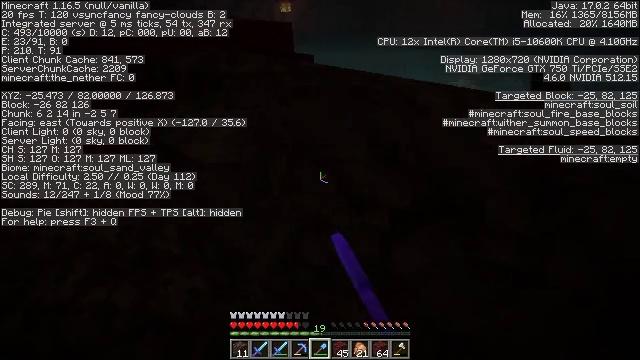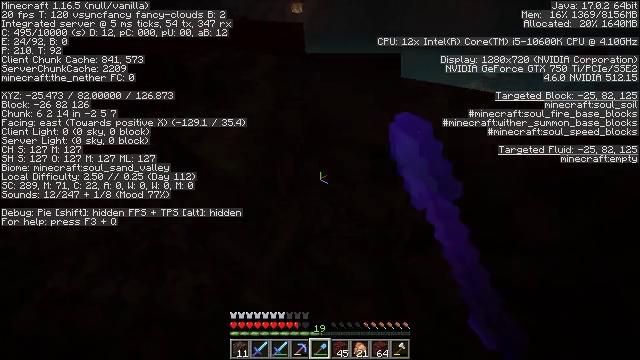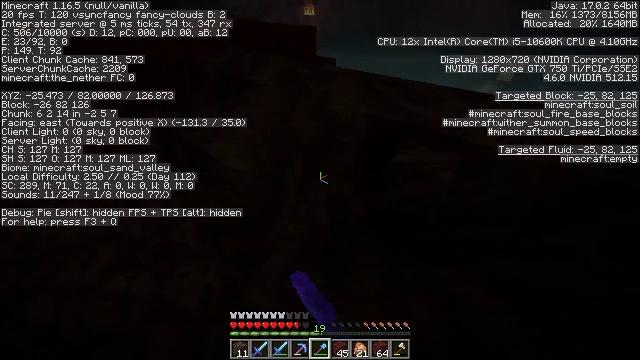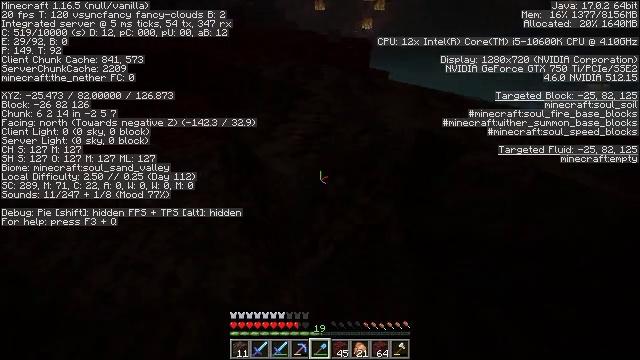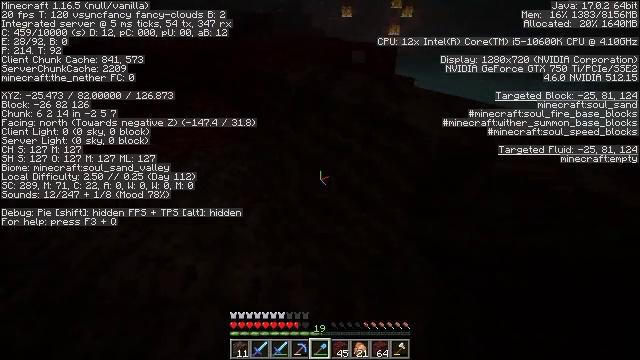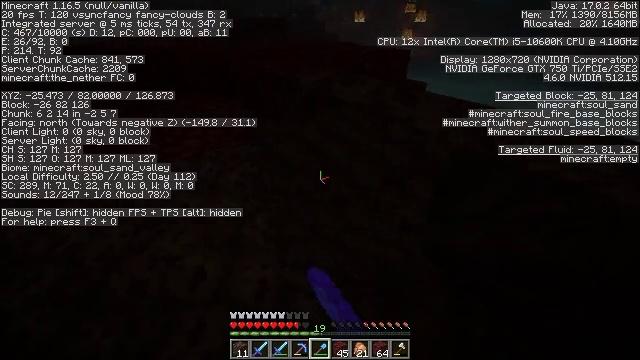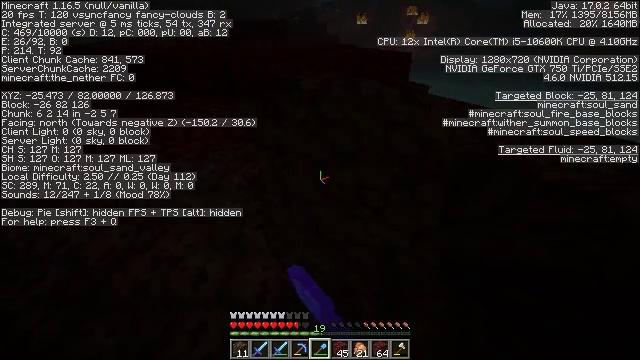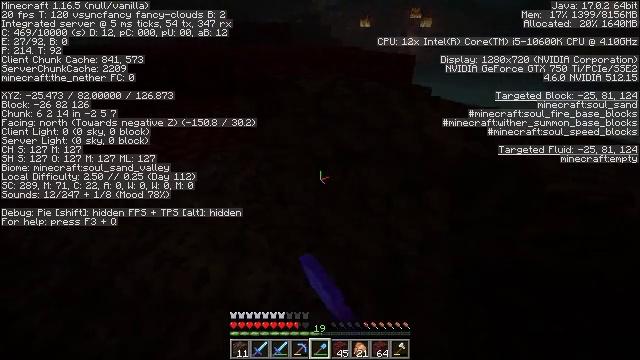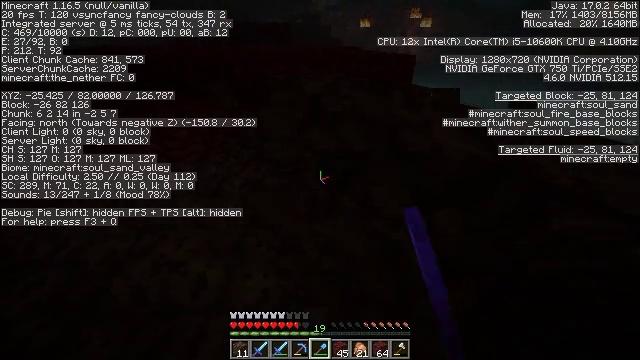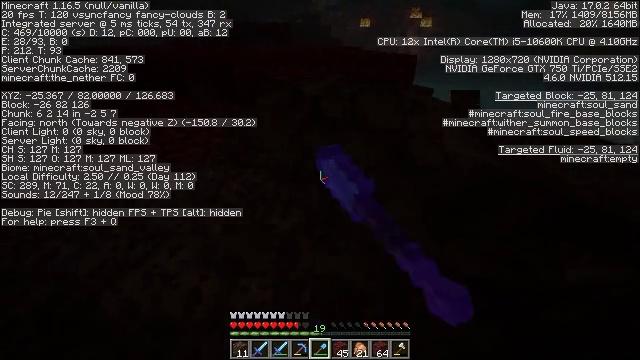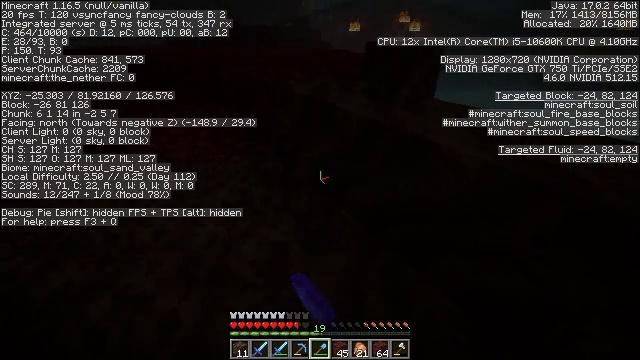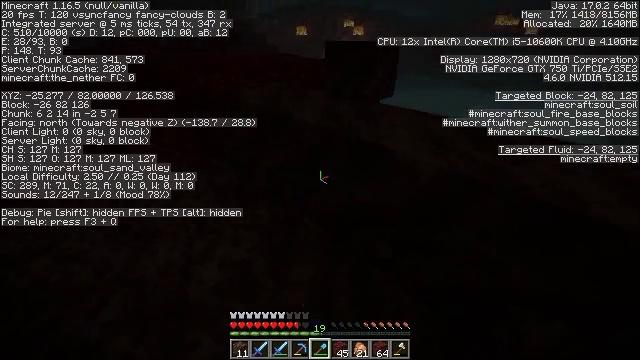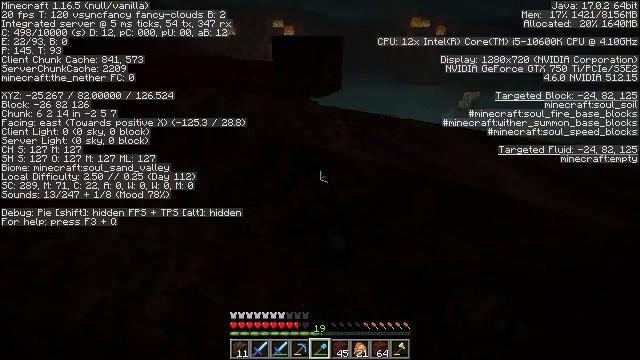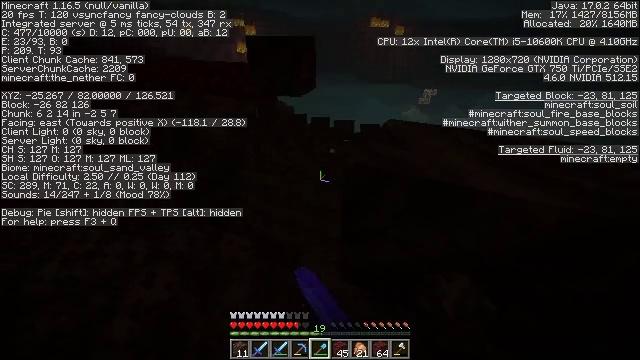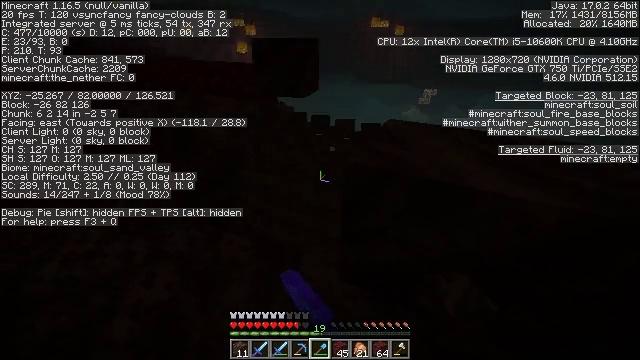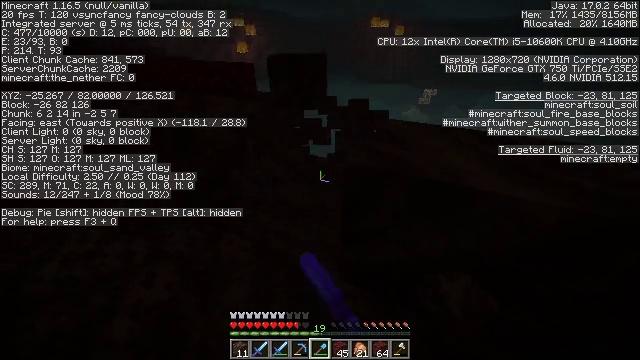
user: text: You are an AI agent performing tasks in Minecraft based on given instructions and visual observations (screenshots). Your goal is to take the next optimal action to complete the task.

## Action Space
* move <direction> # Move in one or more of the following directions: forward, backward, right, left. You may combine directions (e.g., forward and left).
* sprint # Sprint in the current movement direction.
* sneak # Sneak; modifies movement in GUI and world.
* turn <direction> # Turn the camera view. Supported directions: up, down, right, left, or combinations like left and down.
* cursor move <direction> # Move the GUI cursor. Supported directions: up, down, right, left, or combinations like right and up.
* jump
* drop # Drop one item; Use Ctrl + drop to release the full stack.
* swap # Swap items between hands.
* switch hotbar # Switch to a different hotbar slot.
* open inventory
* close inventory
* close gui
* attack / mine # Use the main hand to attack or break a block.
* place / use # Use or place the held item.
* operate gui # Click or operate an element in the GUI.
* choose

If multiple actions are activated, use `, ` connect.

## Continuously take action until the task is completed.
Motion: motion action
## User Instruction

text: Dig soul soil with a shovel.
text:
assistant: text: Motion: turn left, attack / mine
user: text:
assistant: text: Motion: turn left, attack / mine
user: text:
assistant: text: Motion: turn left and up, attack / mine
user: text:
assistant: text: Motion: turn left and up, attack / mine
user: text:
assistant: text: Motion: turn left, attack / mine
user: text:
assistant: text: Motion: attack / mine
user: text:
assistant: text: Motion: attack / mine
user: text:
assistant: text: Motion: move forward, attack / mine
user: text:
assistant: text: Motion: move forward, attack / mine
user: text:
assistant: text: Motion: move forward, turn right, attack / mine
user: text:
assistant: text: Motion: move forward, turn right, attack / mine
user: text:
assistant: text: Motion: turn right, attack / mine
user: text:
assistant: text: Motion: turn right, attack / mine
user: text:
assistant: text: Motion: attack / mine
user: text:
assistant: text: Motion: attack / mine
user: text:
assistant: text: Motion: attack / mine
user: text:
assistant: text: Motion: attack / mine
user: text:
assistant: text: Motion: turn right, attack / mine
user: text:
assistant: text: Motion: turn right and down, attack / mine
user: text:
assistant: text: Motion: turn right and down, attack / mine
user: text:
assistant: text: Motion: turn right, attack / mine
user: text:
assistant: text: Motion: attack / mine
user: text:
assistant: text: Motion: attack / mine
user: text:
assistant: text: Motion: attack / mine
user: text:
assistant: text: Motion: turn right, attack / mine
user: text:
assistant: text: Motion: turn right, attack / mine
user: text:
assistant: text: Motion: move forward, turn right, attack / mine
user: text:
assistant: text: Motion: move forward, turn right, attack / mine
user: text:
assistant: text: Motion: move forward, turn right, attack / mine
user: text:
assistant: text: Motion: turn right, attack / mine